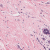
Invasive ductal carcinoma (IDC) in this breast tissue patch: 0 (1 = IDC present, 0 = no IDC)